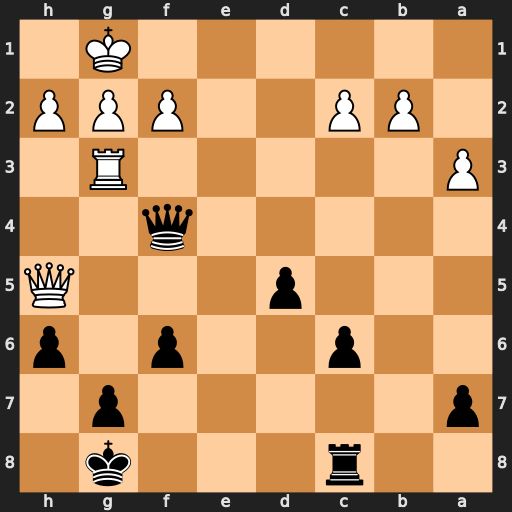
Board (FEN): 2r3k1/p5p1/2p2p1p/3p3Q/5q2/P5R1/1PP2PPP/6K1
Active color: b
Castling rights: -
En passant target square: -
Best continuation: Qc1+ Qd1 Qxd1#